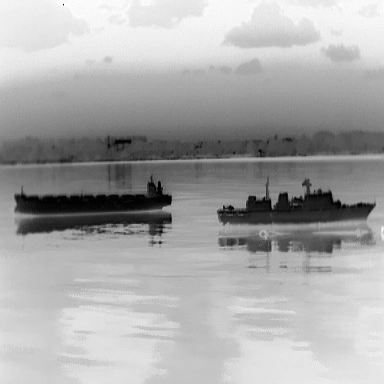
There is a warship in the infrared image.